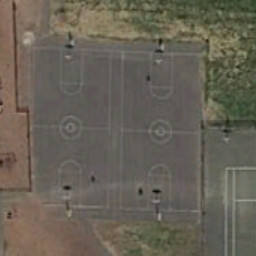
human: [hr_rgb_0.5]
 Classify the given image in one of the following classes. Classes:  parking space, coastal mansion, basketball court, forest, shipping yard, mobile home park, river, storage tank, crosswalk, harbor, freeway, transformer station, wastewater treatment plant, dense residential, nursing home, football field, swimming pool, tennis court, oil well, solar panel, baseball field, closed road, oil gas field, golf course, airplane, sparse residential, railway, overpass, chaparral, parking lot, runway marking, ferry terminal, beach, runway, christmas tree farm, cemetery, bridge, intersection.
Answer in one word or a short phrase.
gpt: basketball court